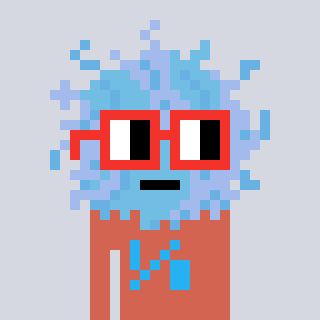
a pixel art character with square red glasses, a lint-shaped head and a peachy-colored body on a cool background